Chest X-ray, AP view. Patient: 52 years old, sex M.
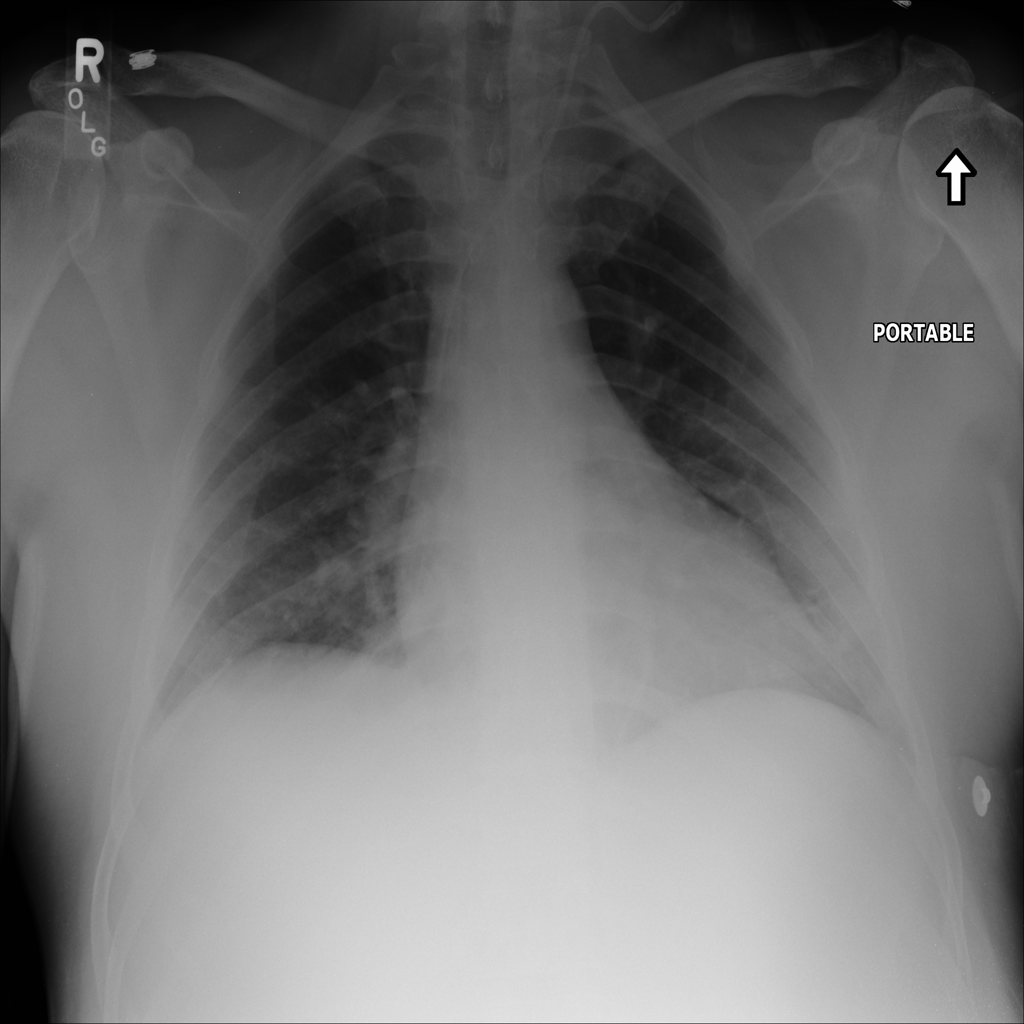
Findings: No Finding